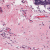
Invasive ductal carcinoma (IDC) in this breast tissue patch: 0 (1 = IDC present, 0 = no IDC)